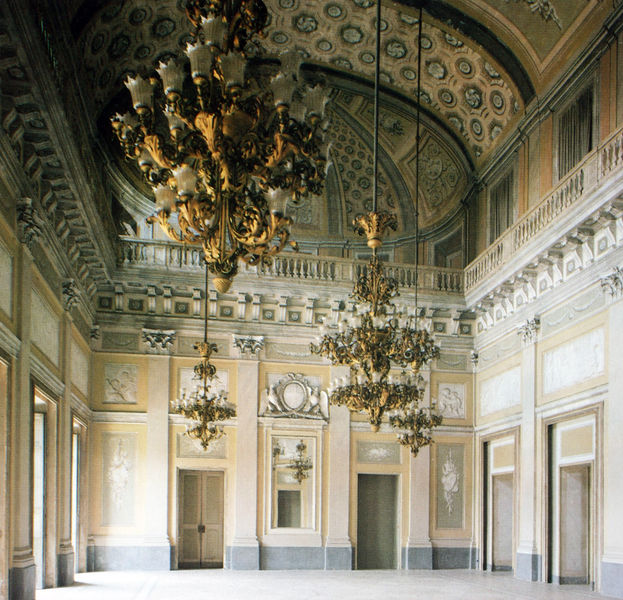
Titel: Ballsaal
Künstler: Giuseppe Piermarini
Standort: Monza
Institution: Villa Reale
Schlagwörter: blau, schatten, weiß, gelb, grün, fenster, glas, grau, hell, holz, lampen, licht, marmor, raum, schmuck, tür, zimmer, haus, schloss, beige, muster, ornament, architektur, barock, sockel, brüstung, kirche, boden, gold, interieur, reich, decke, rokoko, balkon, bogen, türen, leer, empore, pilaster, saal, kuppel, ornamente, kronleuchter, leuchter, lüster, stuck, edel, bemalt, galerie, halle, foto, wände, eingang, umgang, veranda, gewölbe, medaillon, porzellan, palast, balustrade, hall, sterne, kapitelle, kapitell, photo, gesims, kristall, residenz, ballustrade, kasetten, kassettendecke, prunk, verzierungen, lisenen, wölbung, rocaille, ballsaal, luster, salle, schlosss, wänder, tüe, papast, salla, raum mit stuck verzirung und, hängern